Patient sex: M
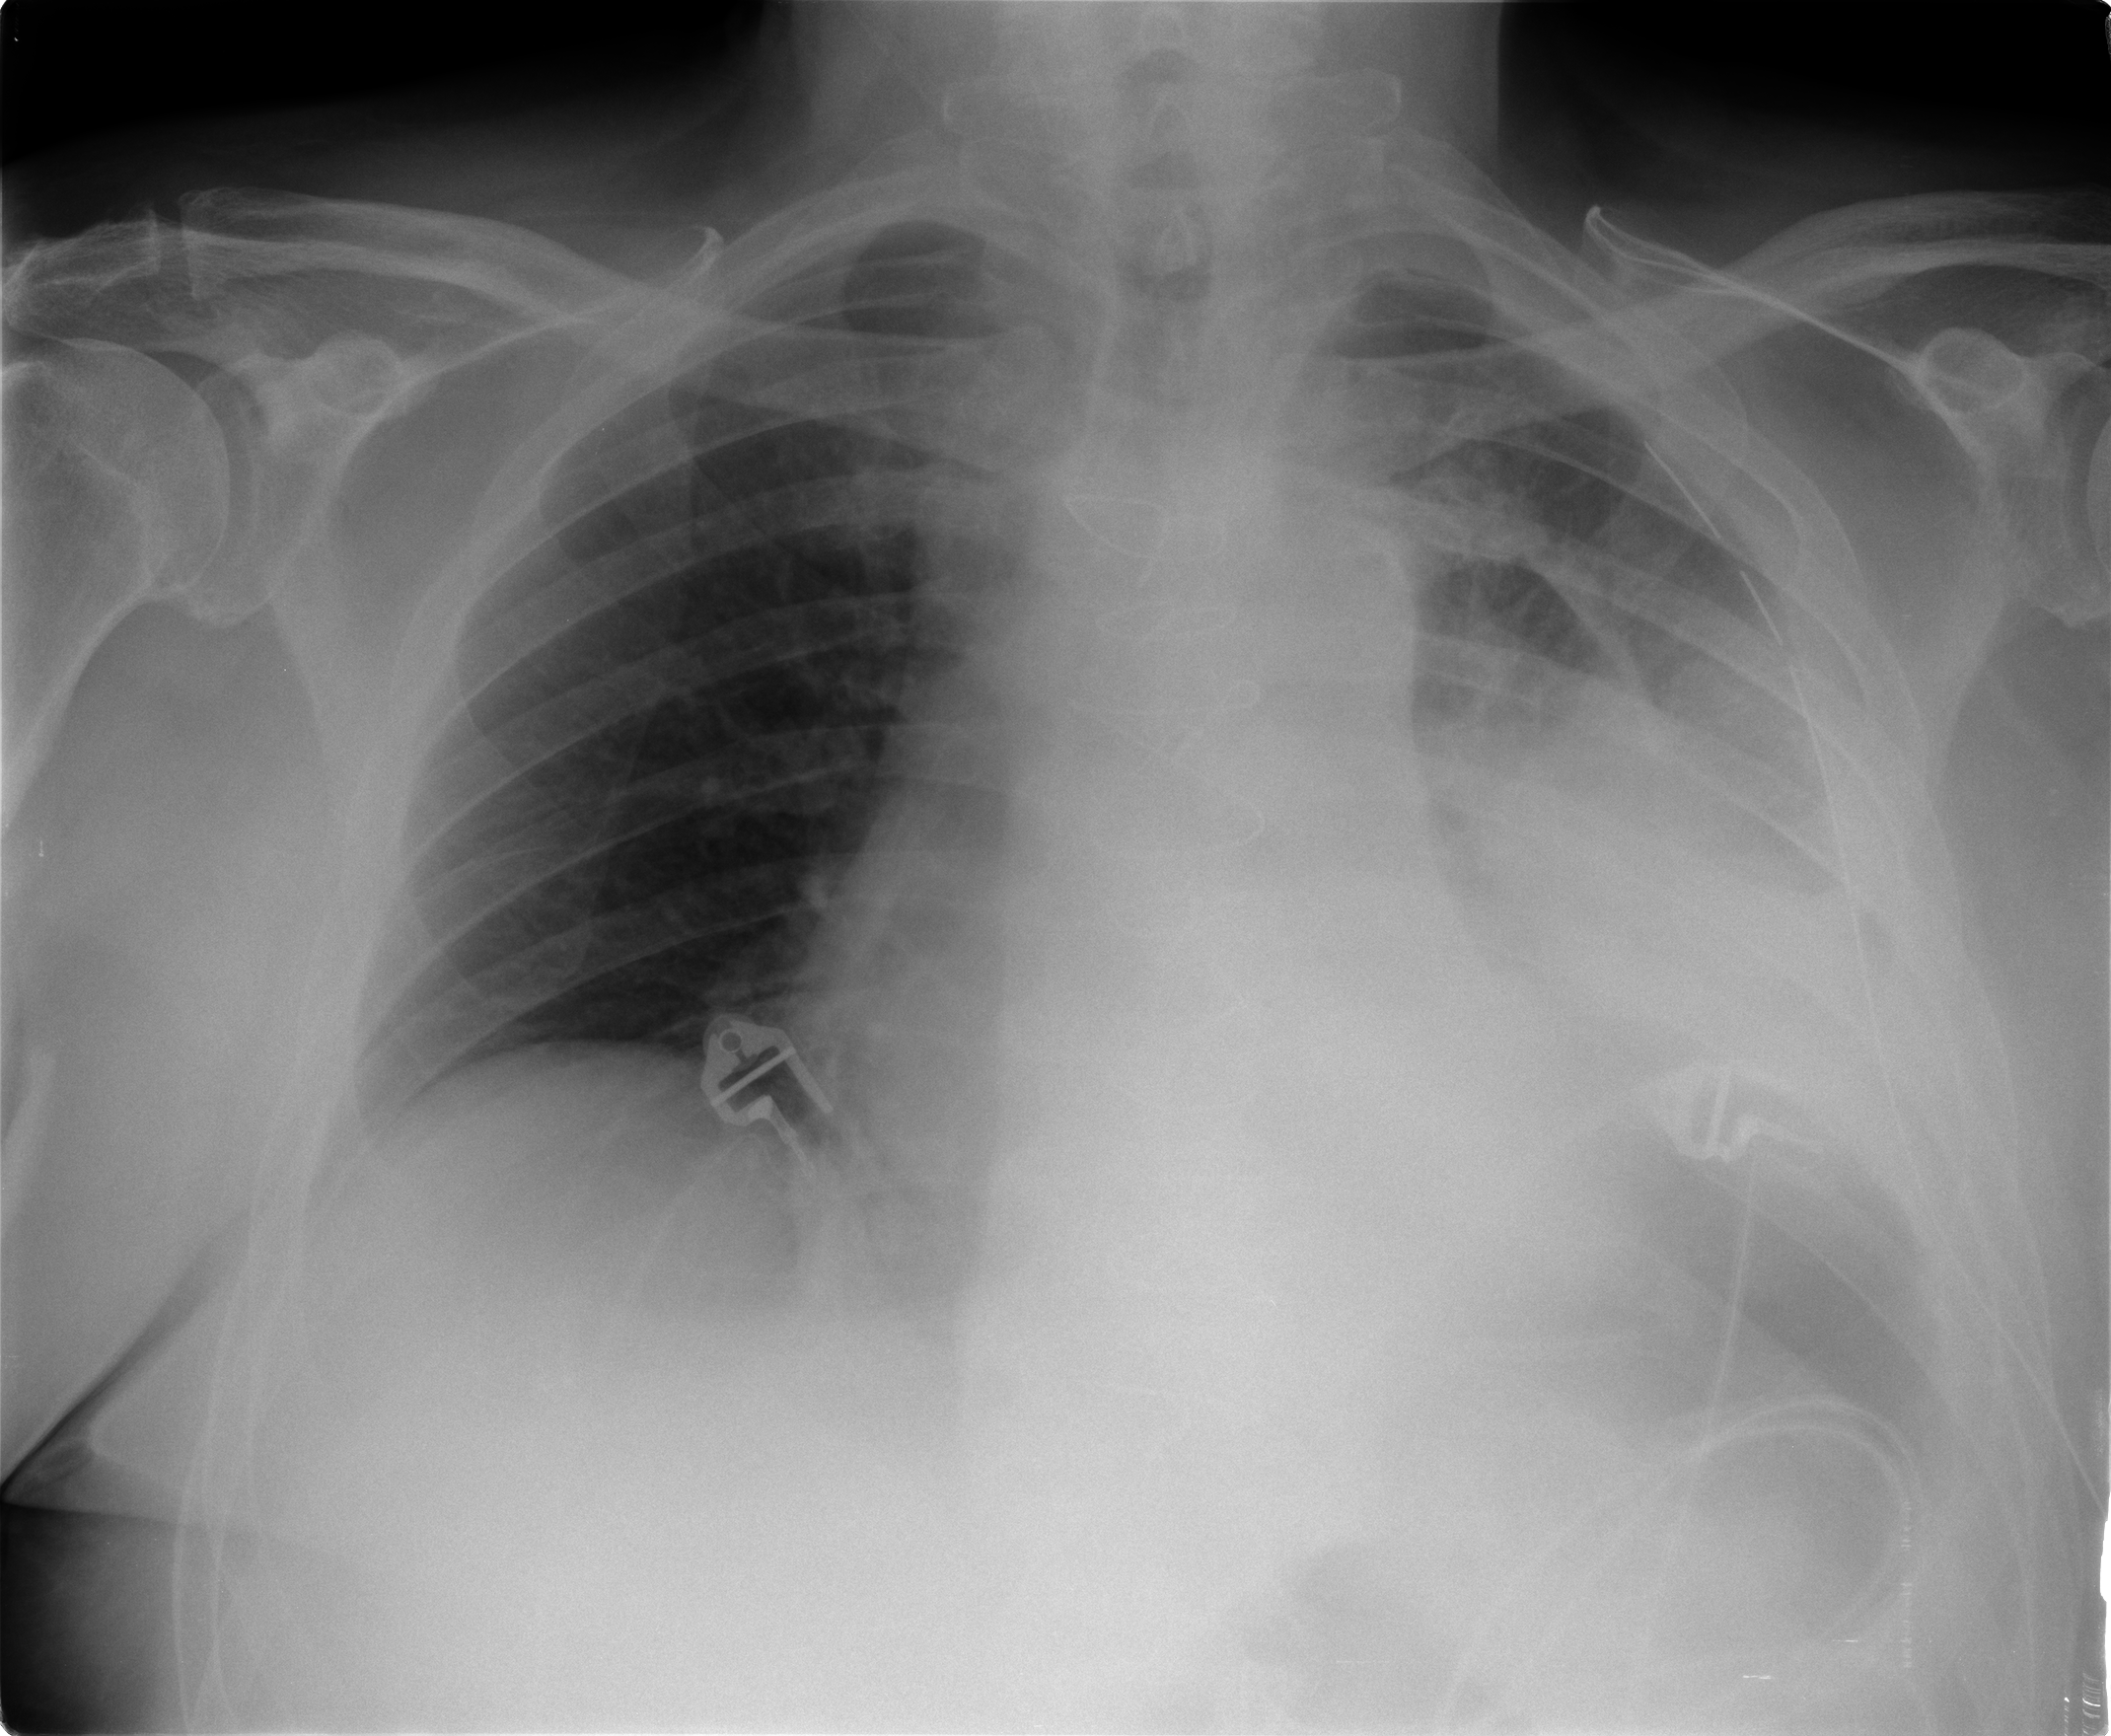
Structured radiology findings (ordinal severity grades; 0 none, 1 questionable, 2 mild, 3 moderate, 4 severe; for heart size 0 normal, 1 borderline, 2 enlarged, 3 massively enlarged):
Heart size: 2
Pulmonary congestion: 0
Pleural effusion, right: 0
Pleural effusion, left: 2
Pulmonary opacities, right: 0
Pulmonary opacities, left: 1
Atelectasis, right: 2
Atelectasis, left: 3